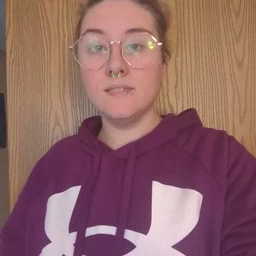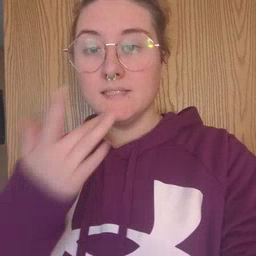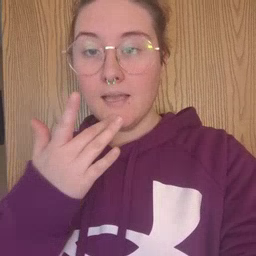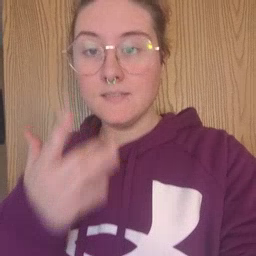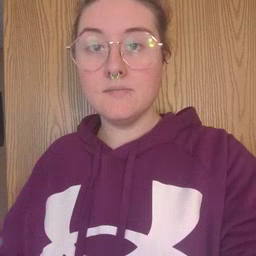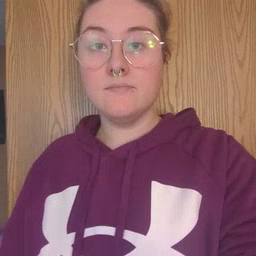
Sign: taste